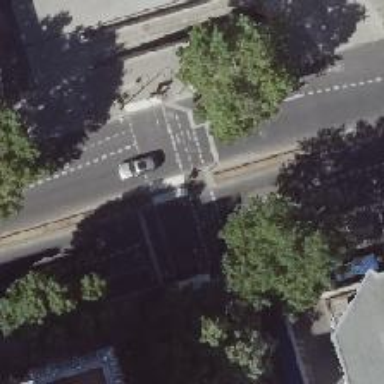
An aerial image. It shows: Road with traffic signals.